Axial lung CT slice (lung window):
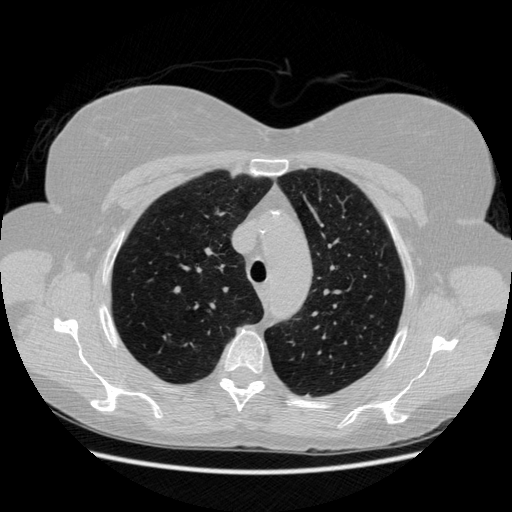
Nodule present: no